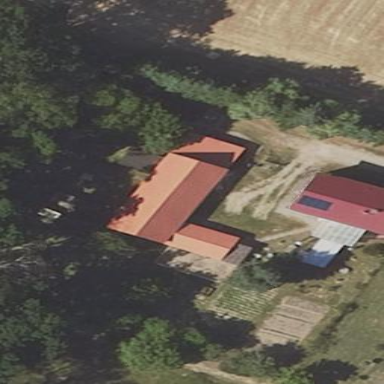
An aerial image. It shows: Shed building.